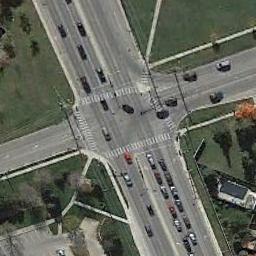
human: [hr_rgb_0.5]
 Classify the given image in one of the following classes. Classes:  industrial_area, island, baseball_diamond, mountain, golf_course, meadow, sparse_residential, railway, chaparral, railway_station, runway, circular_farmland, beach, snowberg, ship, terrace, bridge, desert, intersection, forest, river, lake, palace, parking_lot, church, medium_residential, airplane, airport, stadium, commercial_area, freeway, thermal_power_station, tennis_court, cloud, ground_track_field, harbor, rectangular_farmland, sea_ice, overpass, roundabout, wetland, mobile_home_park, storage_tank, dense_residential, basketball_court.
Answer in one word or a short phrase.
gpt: intersection